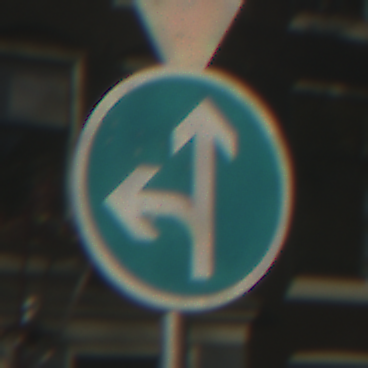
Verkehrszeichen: VorgeschriebeneFahrtrichtungGeradeausOderLinks
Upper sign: VorfahrtGewaehren
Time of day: SunriseSunset
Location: Outdoor (Urban)
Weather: PartlyCloudy
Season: Autumn
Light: Natural